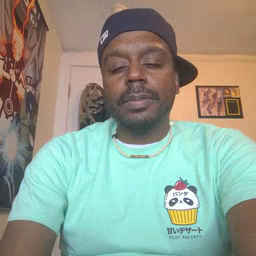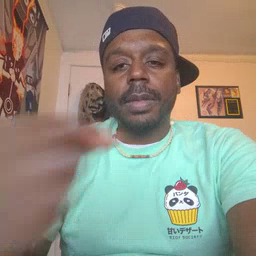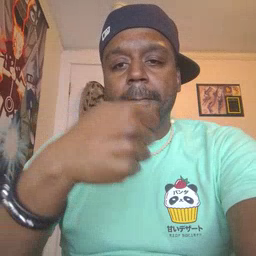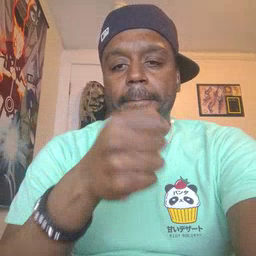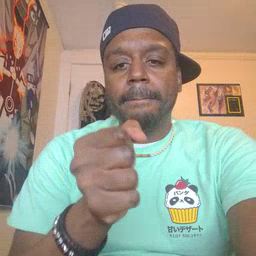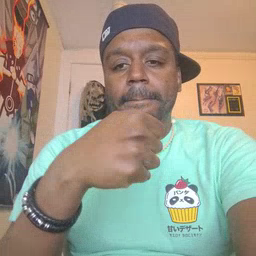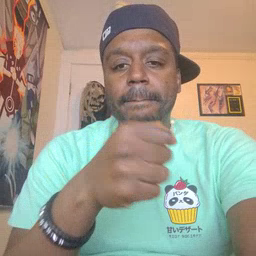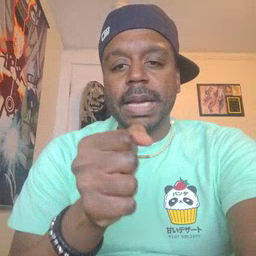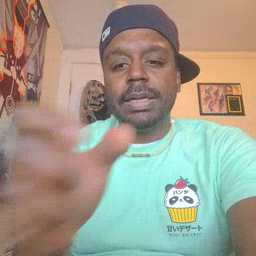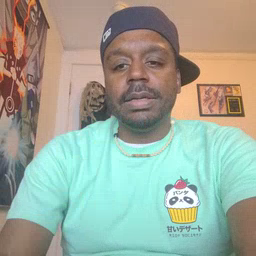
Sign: make